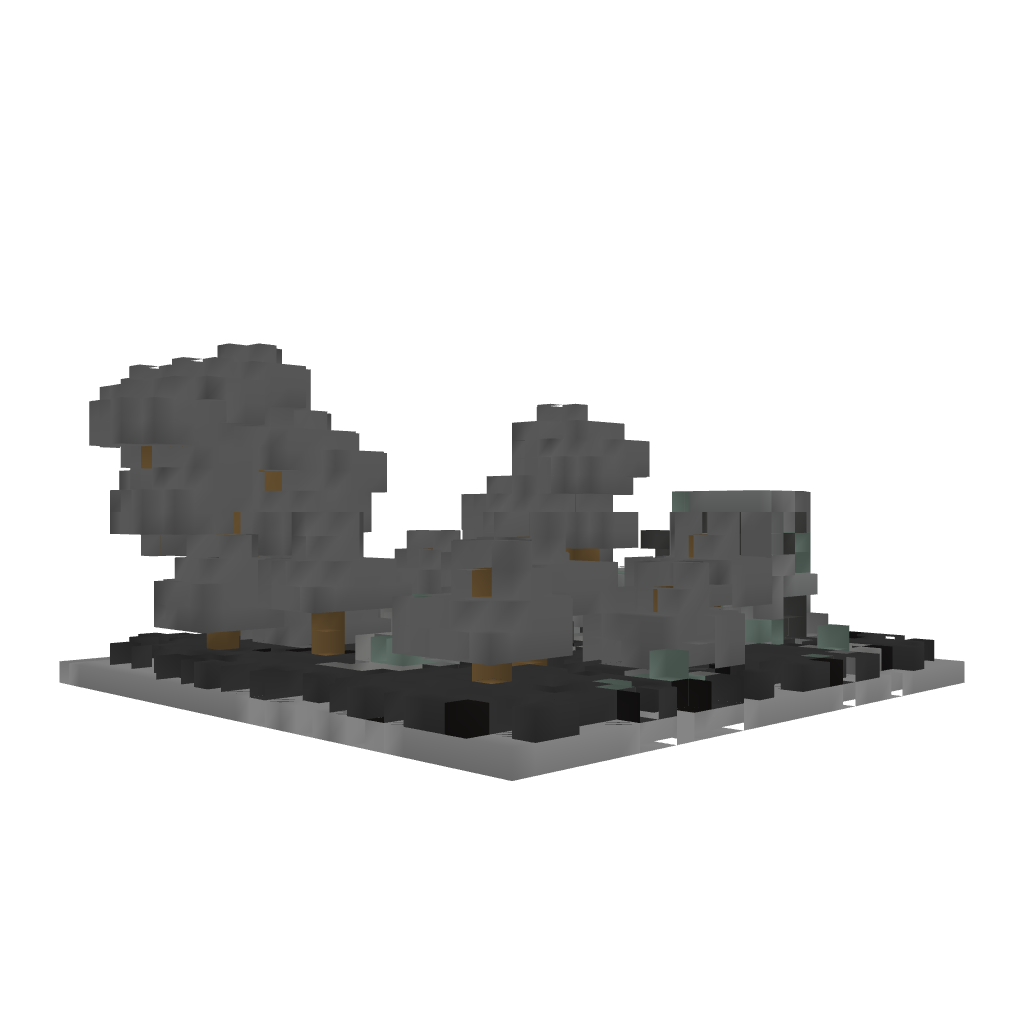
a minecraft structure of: Decorative Ruin